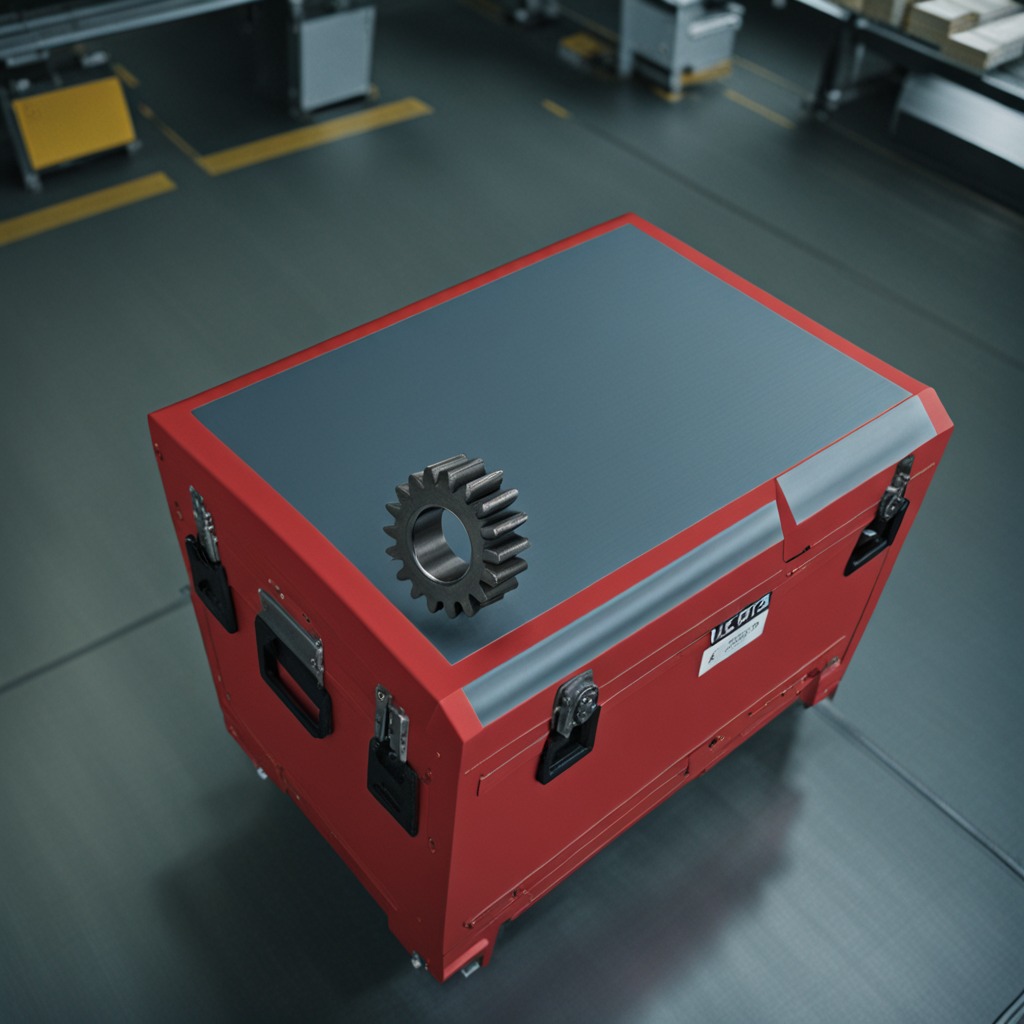
A steel gear with teeth lies on the toolbox surface in an airplane hangar workshop.